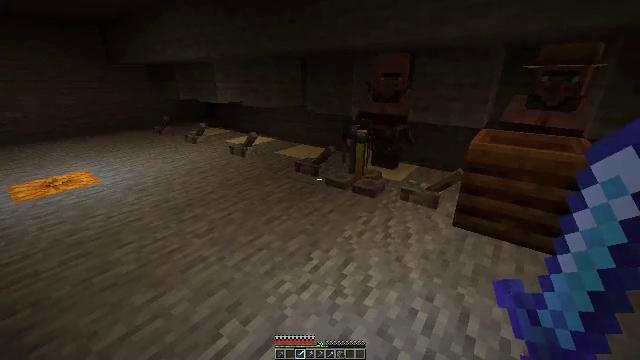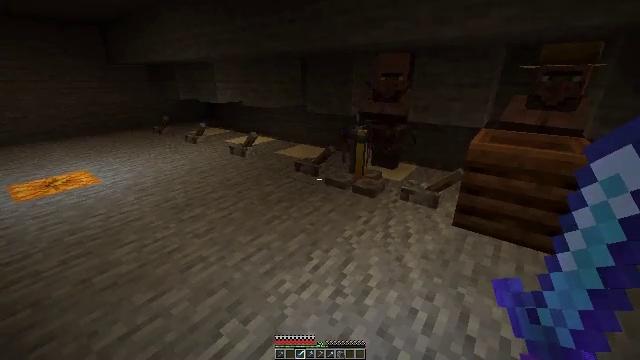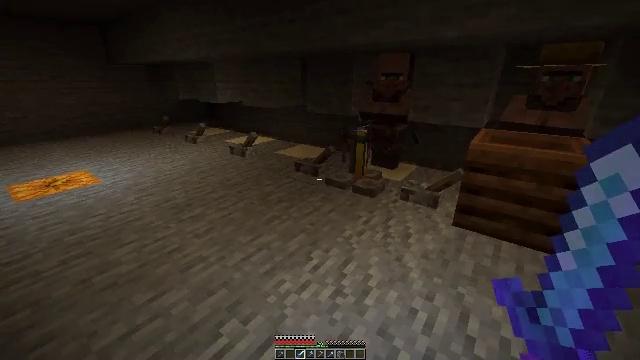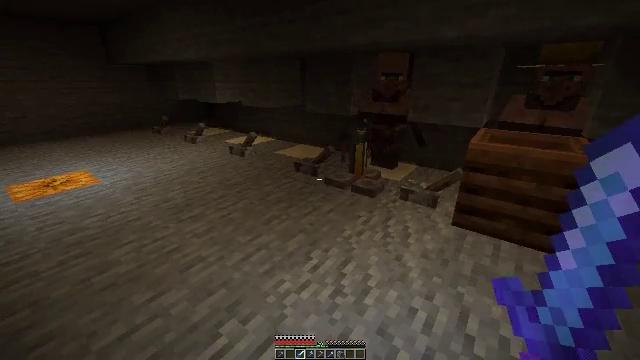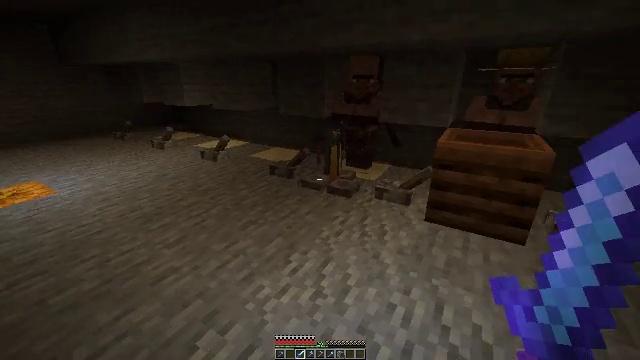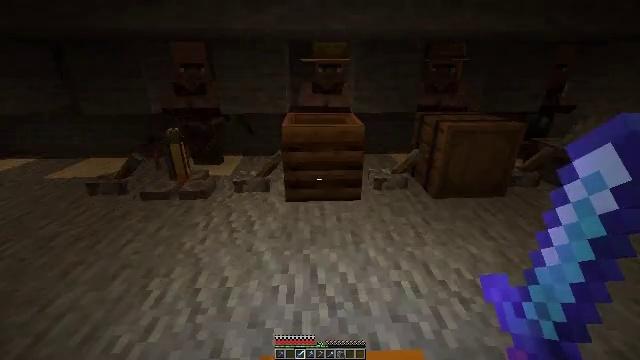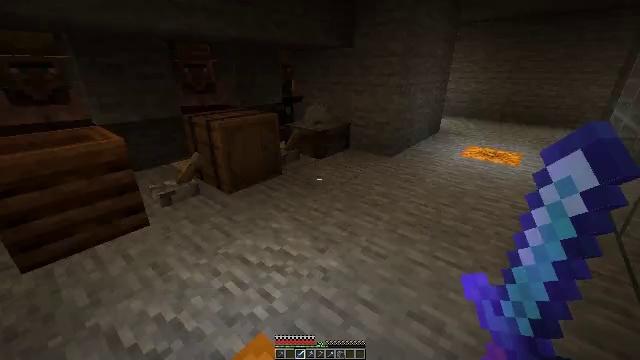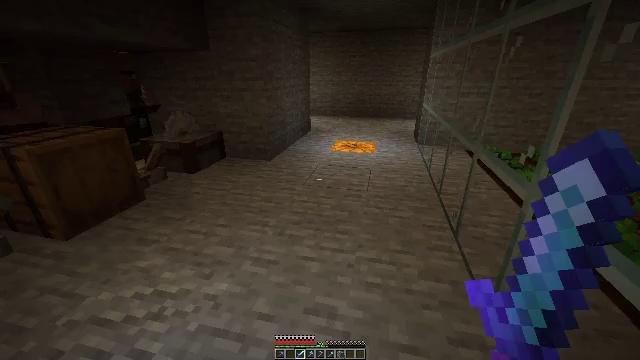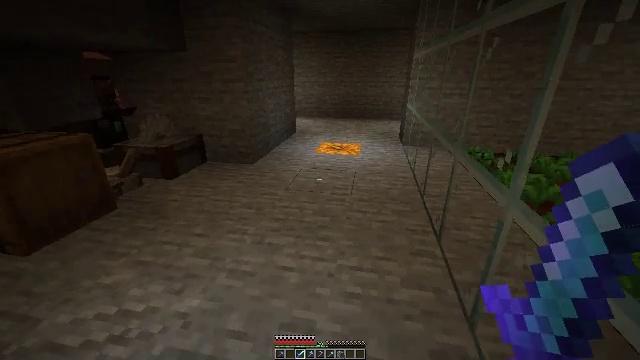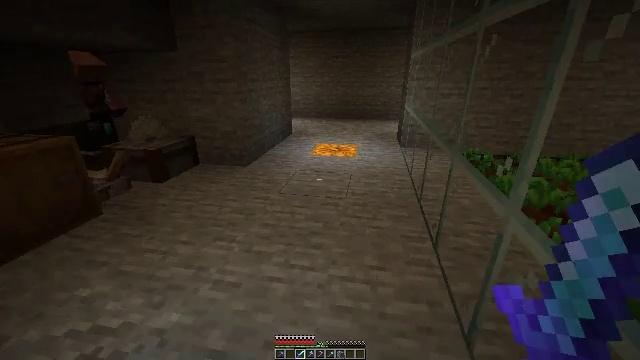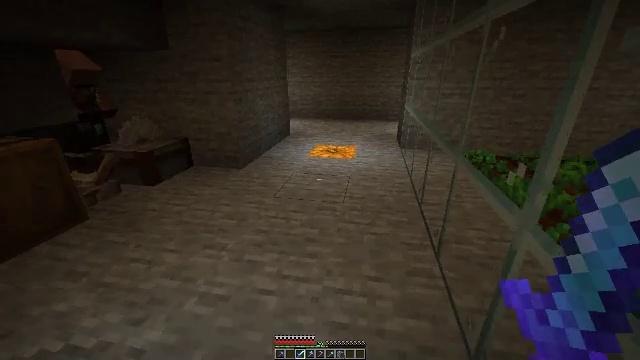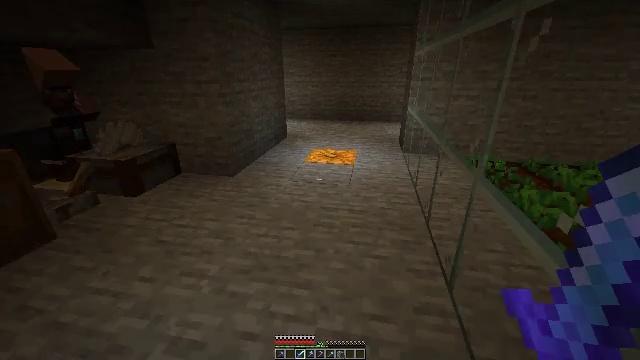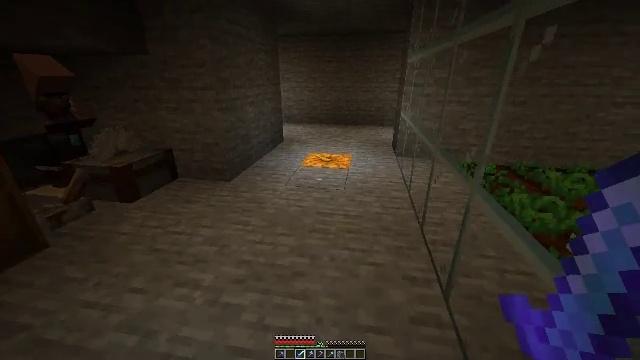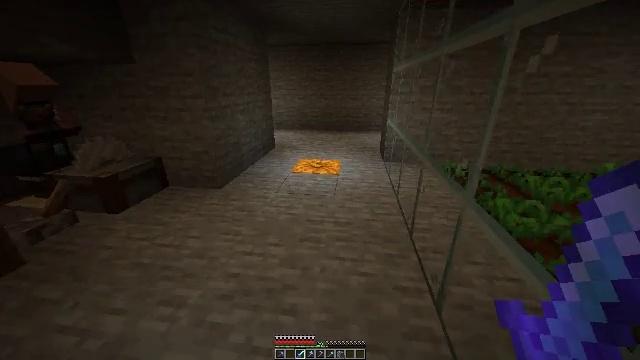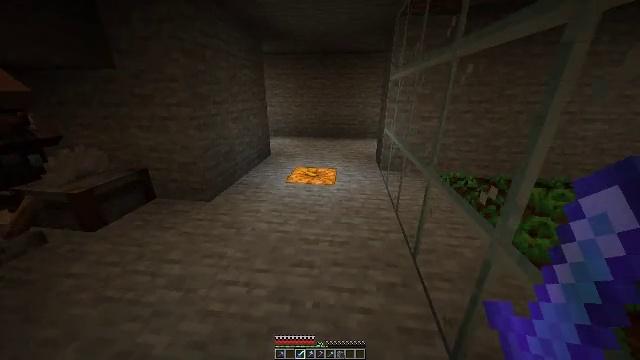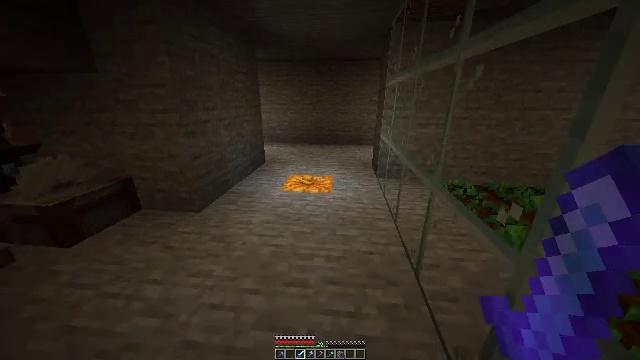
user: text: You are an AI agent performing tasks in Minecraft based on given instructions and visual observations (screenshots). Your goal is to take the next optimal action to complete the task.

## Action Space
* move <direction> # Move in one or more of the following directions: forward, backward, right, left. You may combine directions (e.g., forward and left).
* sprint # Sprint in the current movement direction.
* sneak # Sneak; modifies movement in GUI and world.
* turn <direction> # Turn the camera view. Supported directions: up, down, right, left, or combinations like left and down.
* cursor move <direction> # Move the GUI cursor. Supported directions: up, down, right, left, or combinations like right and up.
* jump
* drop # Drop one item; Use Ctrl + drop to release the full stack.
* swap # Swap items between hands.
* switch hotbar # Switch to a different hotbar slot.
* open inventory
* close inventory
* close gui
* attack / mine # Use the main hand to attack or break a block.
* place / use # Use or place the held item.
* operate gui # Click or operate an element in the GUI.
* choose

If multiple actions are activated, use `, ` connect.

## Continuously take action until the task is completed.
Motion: motion action
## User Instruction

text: Harvest vines off the surface.
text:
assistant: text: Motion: no_op
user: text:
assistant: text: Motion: no_op
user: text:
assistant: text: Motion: no_op
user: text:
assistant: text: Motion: turn right
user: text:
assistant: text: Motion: turn right and down
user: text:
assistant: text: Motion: move right, turn right
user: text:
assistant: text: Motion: move forward and move right, turn right
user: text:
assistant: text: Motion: move forward and move right, turn right
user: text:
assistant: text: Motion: move forward
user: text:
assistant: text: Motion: move forward
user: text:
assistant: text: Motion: move forward, sprint
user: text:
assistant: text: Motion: move forward, sprint
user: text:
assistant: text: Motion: move forward, sprint, turn right
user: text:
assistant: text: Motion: move forward
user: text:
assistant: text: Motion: move forward, turn right and up
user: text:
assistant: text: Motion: move forward, turn up
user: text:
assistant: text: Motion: move forward
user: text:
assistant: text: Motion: move forward
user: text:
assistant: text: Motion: move forward
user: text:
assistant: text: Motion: move forward
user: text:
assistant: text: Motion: move forward, turn right
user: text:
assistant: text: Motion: move forward
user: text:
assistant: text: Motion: move forward
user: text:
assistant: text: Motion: move forward
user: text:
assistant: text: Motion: move forward
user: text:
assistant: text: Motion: move forward
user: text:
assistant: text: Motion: move forward
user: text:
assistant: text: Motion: move forward
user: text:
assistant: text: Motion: move forward
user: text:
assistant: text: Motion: move forward